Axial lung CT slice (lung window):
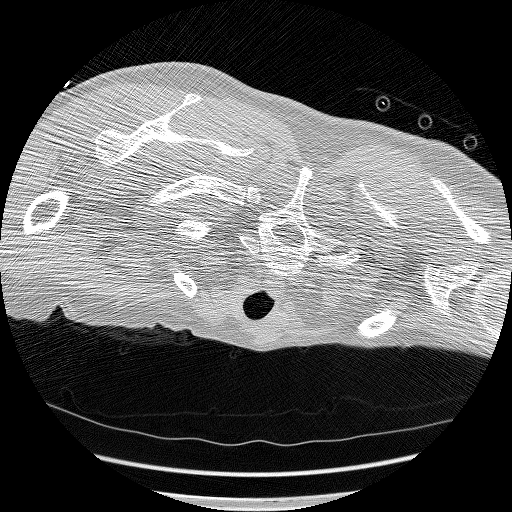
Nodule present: no